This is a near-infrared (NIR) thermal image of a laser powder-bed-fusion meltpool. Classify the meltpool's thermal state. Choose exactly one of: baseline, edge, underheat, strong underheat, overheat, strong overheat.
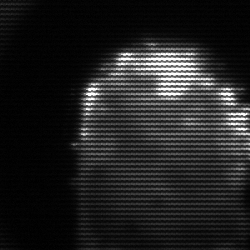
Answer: baseline